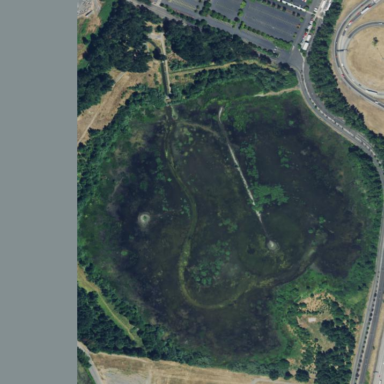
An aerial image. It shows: Nature reserve area for leisure land.